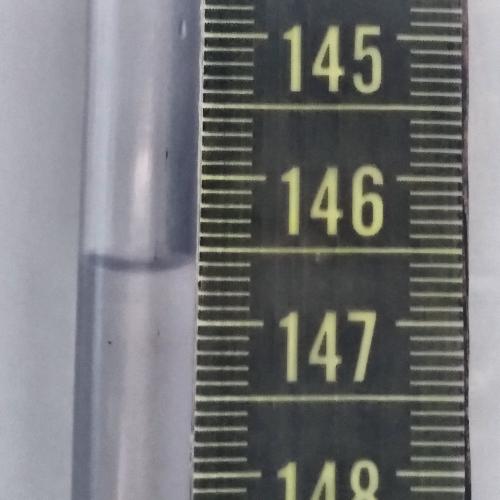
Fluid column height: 146.6 cm